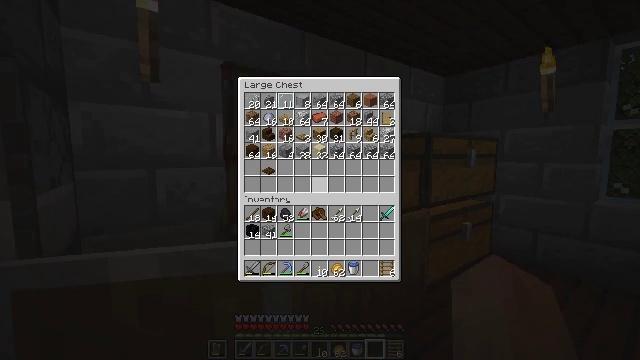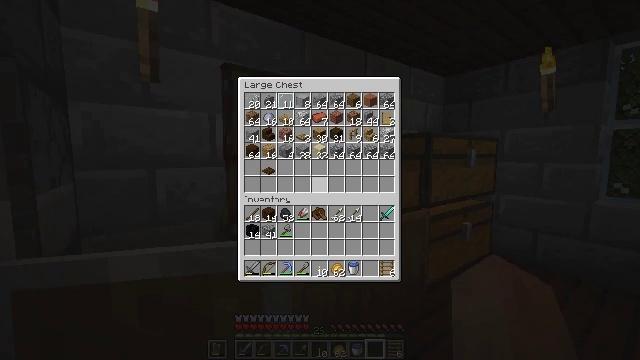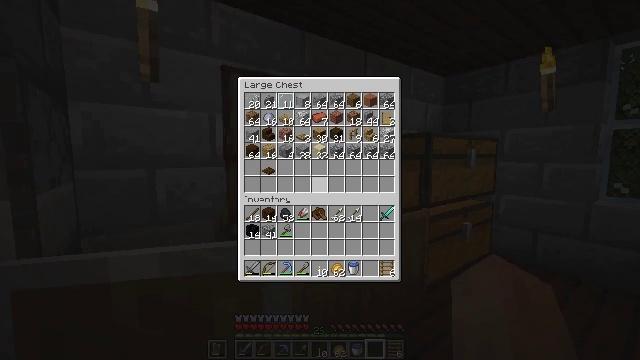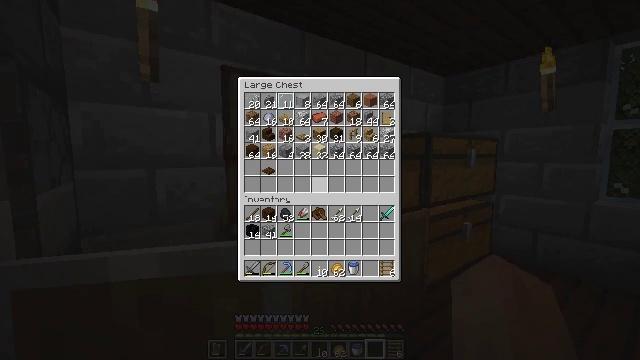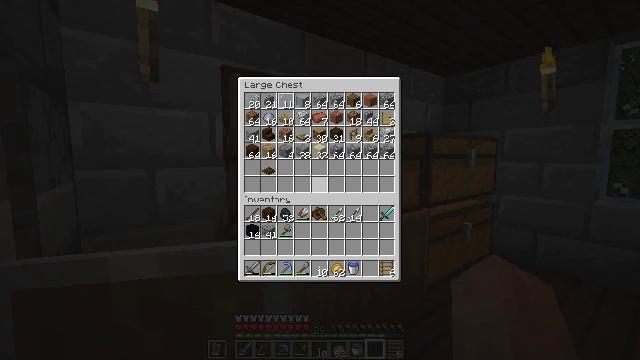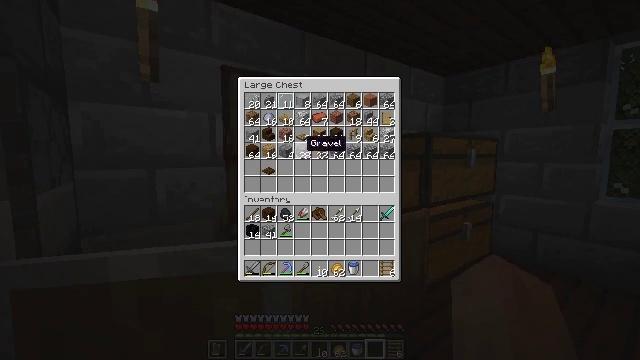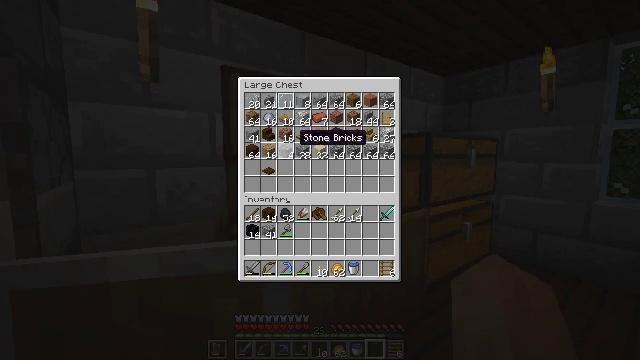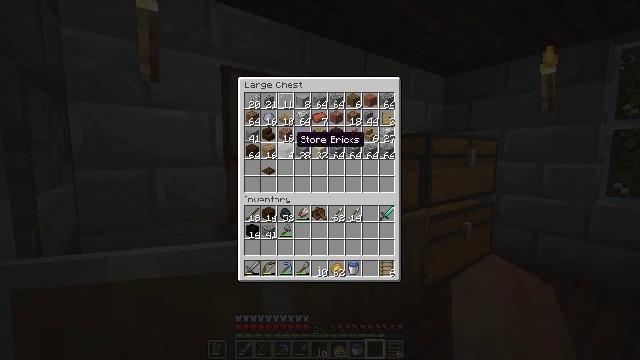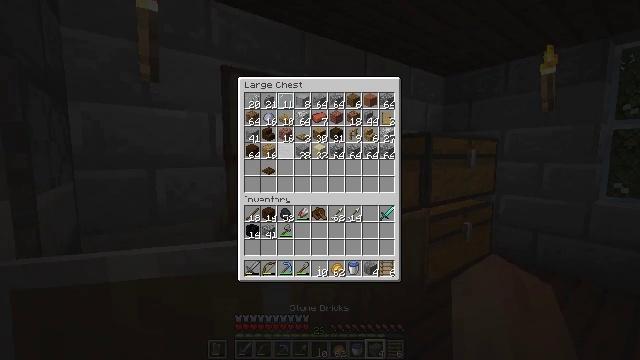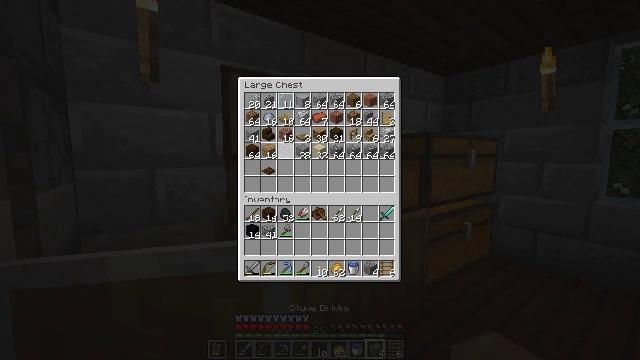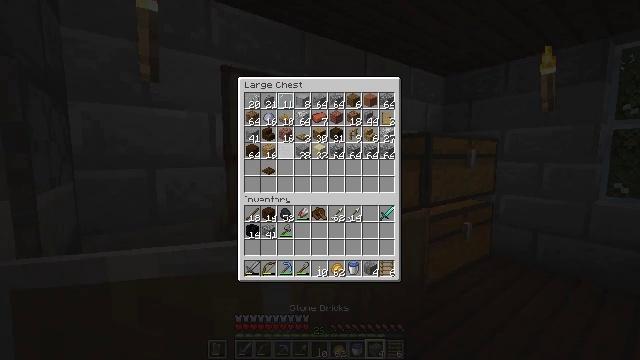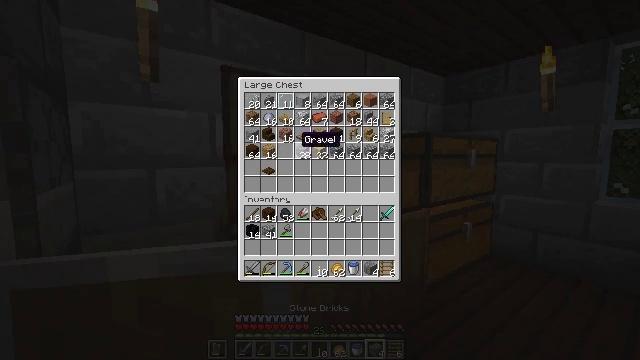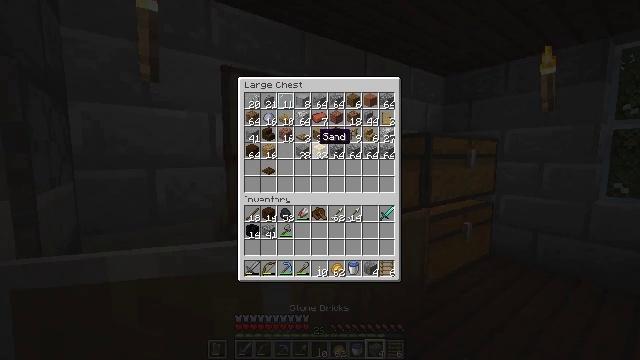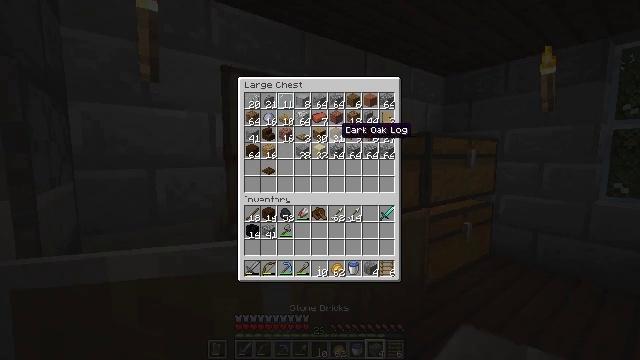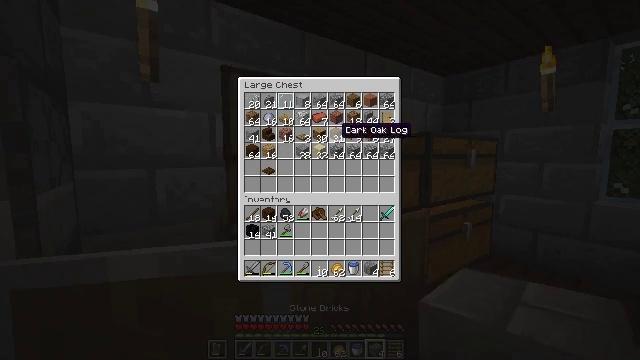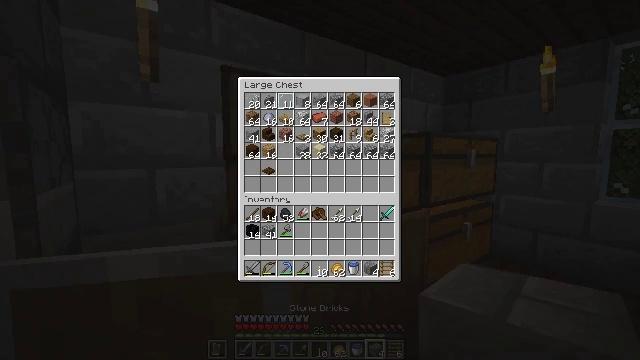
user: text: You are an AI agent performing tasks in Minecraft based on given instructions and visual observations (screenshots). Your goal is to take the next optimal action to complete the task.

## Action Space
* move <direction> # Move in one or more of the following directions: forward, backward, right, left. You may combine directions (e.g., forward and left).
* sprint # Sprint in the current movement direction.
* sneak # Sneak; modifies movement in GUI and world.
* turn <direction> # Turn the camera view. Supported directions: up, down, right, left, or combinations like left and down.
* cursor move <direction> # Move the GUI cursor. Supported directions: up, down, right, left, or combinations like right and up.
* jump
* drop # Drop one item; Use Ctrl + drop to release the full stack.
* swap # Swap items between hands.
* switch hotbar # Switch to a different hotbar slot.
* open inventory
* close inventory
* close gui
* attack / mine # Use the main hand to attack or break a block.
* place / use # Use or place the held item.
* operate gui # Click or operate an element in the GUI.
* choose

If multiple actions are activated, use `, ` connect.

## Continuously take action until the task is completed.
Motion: motion action
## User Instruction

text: Open the crafting table and craft polished andesite.
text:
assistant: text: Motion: no_op
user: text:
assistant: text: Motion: no_op
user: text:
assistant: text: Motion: no_op
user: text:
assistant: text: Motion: no_op
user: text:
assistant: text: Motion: turn left and up
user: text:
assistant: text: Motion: sneak, turn left
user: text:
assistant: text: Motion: sneak
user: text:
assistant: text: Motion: sneak, attack / mine
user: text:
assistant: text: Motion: sneak, attack / mine
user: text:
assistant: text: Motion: sneak
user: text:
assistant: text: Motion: sneak, turn right
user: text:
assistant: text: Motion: sneak, turn right
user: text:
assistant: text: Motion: turn right and up
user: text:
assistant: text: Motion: no_op
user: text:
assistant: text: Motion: turn right
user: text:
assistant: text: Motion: turn right
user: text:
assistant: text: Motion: turn right
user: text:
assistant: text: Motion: turn right
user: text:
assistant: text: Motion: no_op
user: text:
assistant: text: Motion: no_op
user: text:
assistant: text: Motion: no_op
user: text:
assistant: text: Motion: no_op
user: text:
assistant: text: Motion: no_op
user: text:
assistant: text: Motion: no_op
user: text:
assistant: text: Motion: turn left
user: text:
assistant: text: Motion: turn left
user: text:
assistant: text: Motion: no_op
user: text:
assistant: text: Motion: turn left
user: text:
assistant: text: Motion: no_op
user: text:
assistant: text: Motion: no_op